Question: I have a query to get games with current number of players for each of game ordered by the measure of what percent of player slots are filled by players.
It goes like this:
'''
SELECT
g.* , COUNT( p.ID ) NUM_OF_PLAYERS
FROM
games g,
players p
WHERE
g.ID = p.GAME_ID
GROUP BY
g.ID
ORDER BY
COUNT( p.ID ) / g.MAX_NUM_OF_PLAYERS DESC
'''
And it takes like 4 seconds.
And Explain gives me this mainly:

How to make it faster?
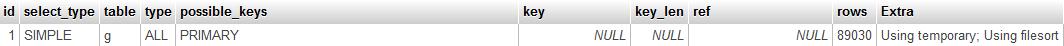
Answer: Try this query. Is it faster?
'''
select g.*,p.NUM_OF_PLAYERS NUM_OF_PLAYERS
from games g
left join
(
select GAME_ID, COUNT( ID ) NUM_OF_PLAYERS
from players group by GAME_ID
) p on (g.ID = p.GAME_ID)
ORDER BY
p.NUM_OF_PLAYERS/g.MAX_NUM_OF_PLAYERS DESC
'''